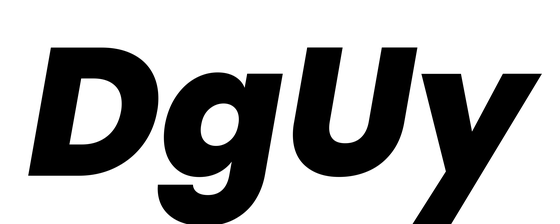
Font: Poppins-ExtraBoldItalic